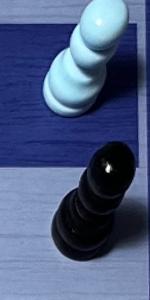
Label: Pawn_Black